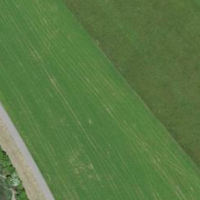
EUNIS habitat code: 57
Species observed at this site:
Prunus spinosa